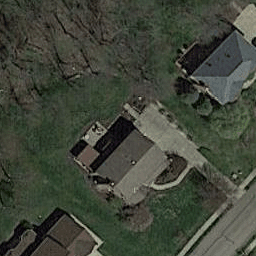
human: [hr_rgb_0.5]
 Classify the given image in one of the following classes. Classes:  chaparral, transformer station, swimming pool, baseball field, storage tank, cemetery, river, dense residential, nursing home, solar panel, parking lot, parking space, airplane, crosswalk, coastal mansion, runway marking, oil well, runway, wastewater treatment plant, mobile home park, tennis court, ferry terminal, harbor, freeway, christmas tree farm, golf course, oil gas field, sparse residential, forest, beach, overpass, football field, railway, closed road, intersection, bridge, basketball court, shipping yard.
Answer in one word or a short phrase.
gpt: sparse residential